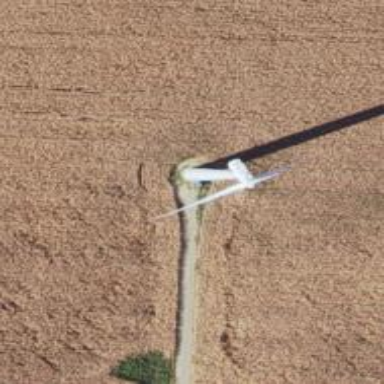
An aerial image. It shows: Wind generator in the form of horizontal axis wind turbine.